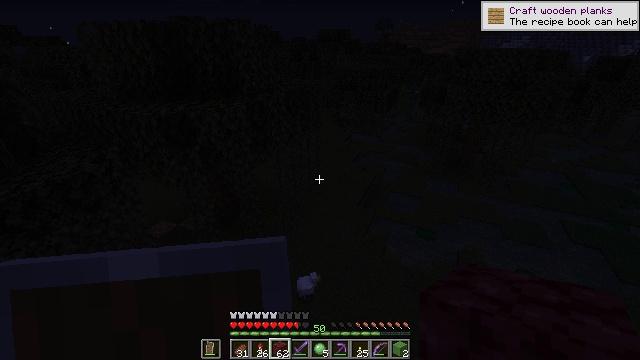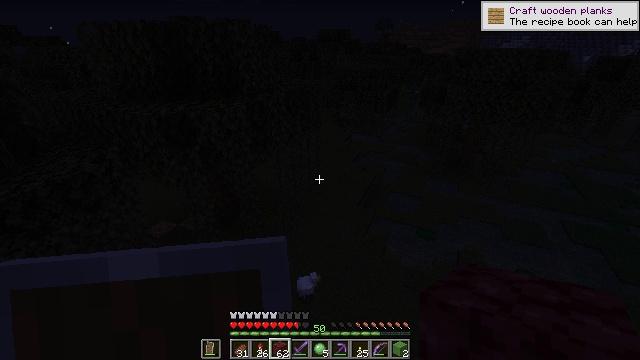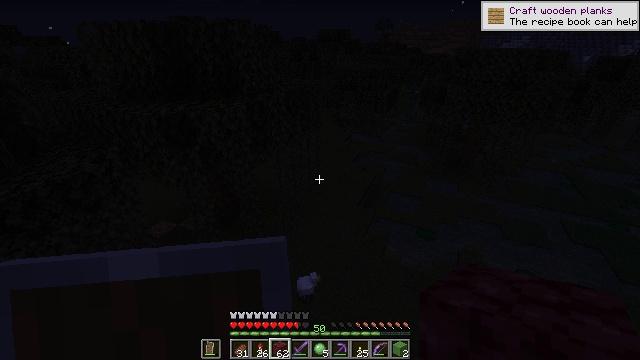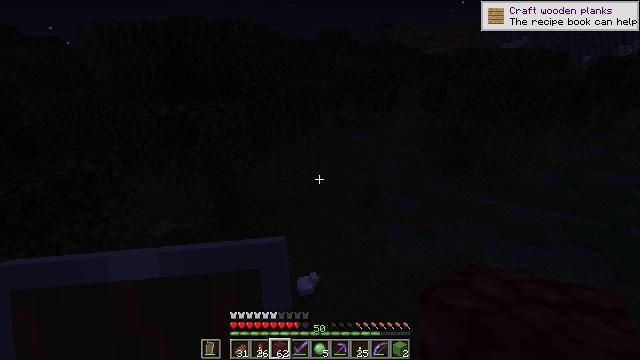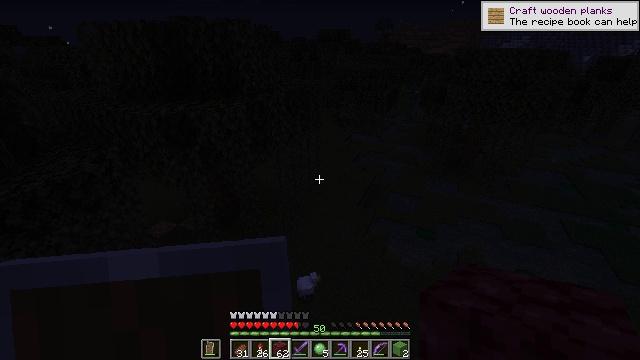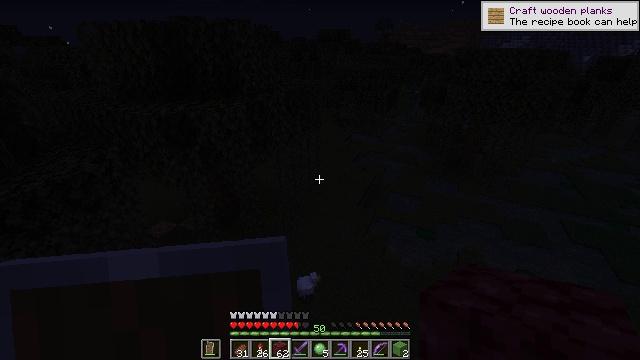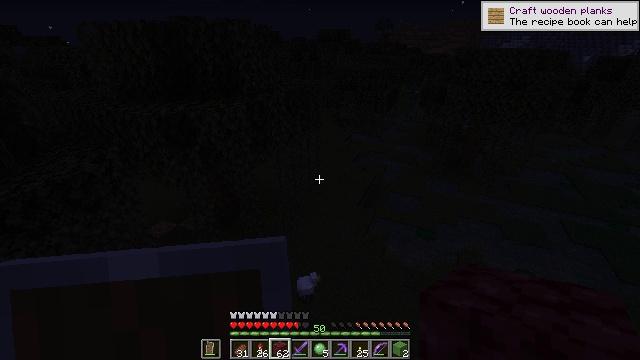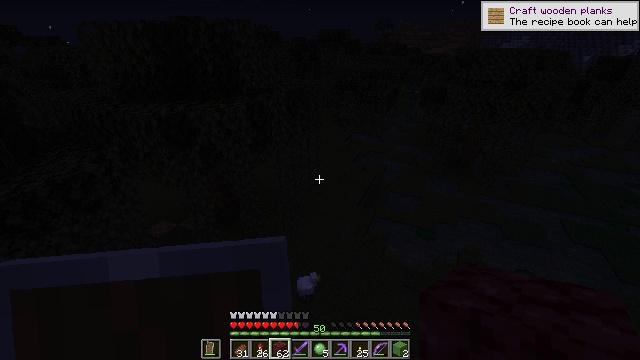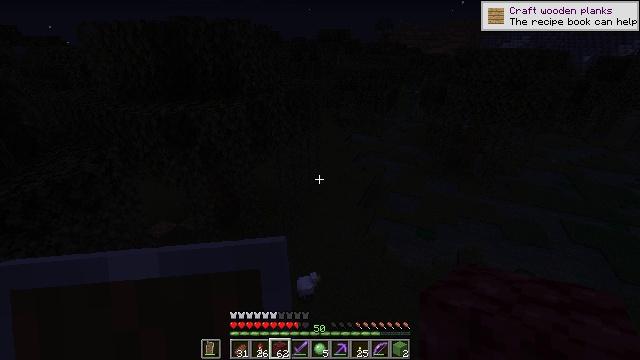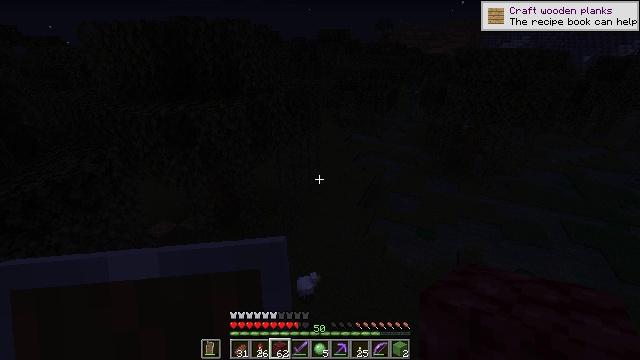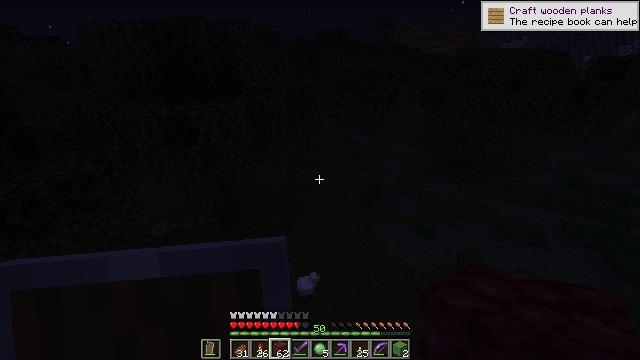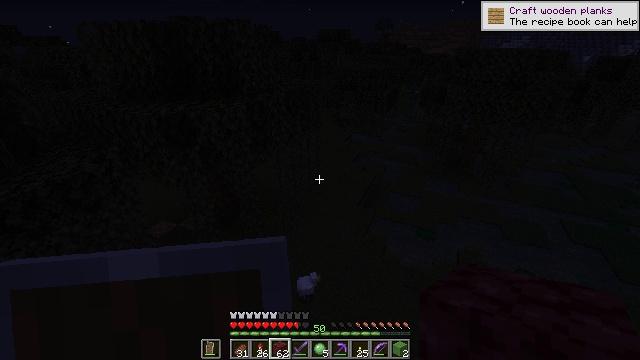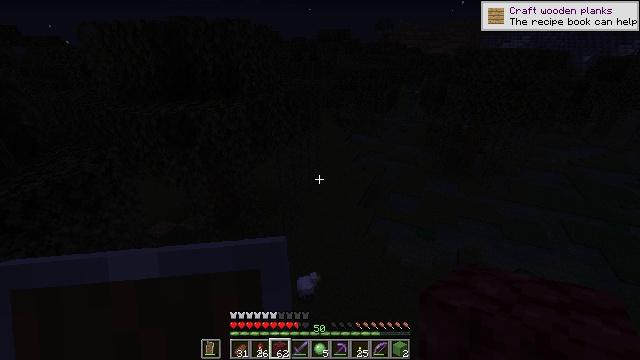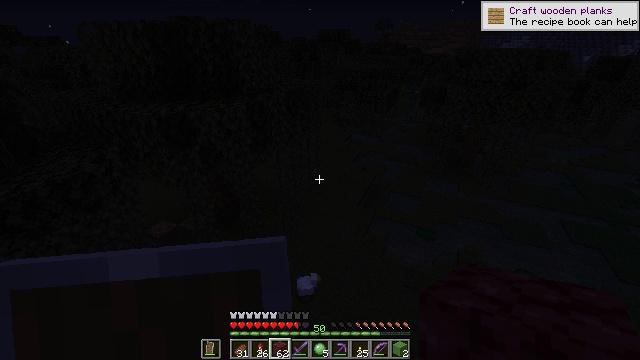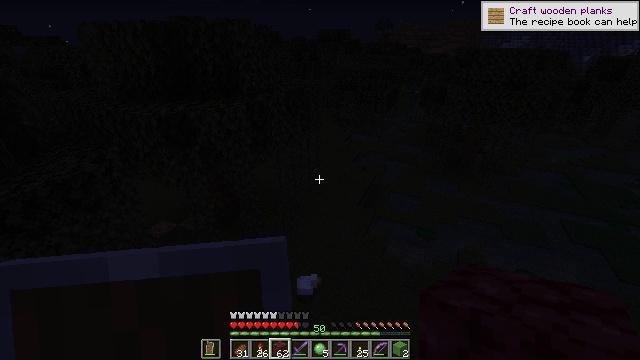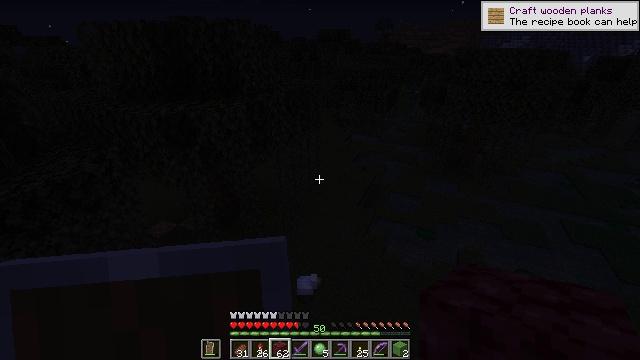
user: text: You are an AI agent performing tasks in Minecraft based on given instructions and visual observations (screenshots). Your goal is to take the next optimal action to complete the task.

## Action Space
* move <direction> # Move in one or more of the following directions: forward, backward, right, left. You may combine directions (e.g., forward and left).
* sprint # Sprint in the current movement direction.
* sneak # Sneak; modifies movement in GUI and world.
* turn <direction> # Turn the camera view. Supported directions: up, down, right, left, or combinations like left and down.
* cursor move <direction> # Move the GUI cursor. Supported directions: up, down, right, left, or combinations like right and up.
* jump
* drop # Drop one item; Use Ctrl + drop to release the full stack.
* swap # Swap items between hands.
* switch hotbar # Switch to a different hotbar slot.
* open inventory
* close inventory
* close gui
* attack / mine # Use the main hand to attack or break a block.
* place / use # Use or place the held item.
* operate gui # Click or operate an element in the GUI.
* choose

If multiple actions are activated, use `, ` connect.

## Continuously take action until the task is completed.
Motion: motion action
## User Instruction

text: Hunt mobs.
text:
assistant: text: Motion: no_op
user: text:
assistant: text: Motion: no_op
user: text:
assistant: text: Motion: no_op
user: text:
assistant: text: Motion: no_op
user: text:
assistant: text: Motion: no_op
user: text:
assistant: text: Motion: no_op
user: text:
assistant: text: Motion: no_op
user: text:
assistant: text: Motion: no_op
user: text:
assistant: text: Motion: no_op
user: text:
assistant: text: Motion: no_op
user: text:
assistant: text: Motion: no_op
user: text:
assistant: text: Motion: no_op
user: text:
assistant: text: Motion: no_op
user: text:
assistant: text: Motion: no_op
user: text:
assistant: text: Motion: no_op
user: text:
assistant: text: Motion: no_op
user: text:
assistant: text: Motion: no_op
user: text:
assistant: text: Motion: no_op
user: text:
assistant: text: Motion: no_op
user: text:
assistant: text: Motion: no_op
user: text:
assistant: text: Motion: no_op
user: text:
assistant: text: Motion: no_op
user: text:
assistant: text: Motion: no_op
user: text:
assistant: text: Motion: no_op
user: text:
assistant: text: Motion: no_op
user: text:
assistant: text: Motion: no_op
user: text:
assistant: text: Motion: no_op
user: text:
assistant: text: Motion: no_op
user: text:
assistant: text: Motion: no_op
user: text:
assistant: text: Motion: no_op